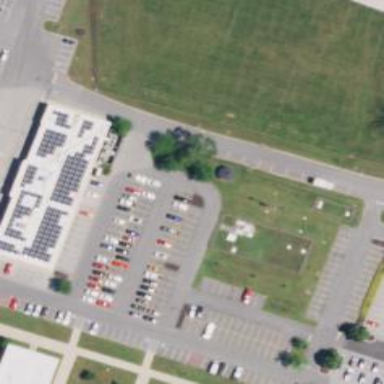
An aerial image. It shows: Parking area.